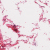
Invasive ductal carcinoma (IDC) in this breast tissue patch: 0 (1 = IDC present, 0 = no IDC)